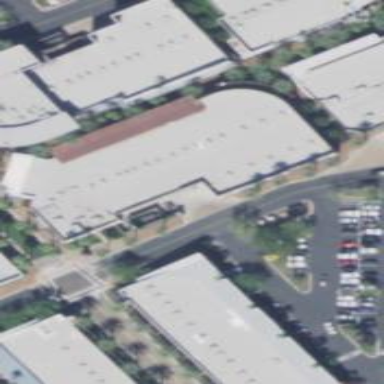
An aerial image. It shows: Retail building.